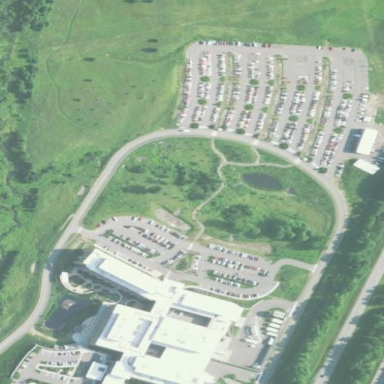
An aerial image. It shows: Healthcare facility identified as hospital.